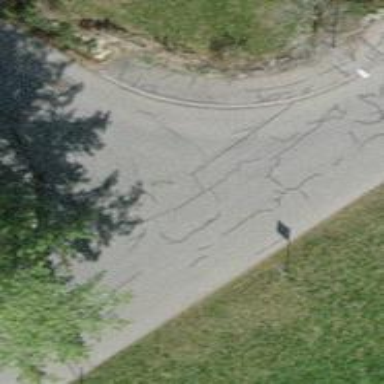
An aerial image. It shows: Residential road with asphalt surface.